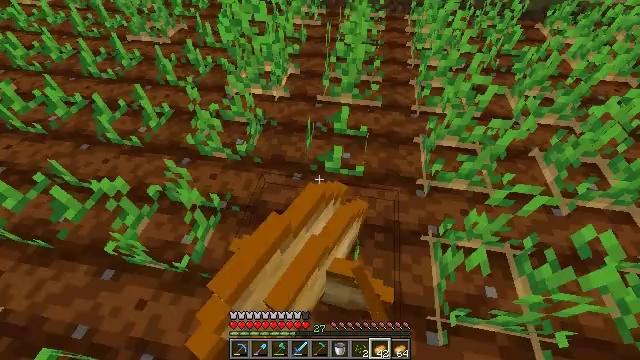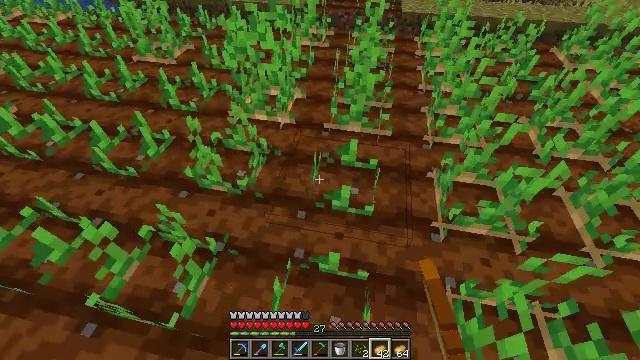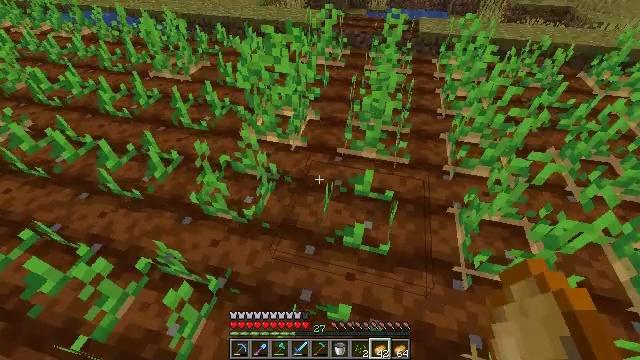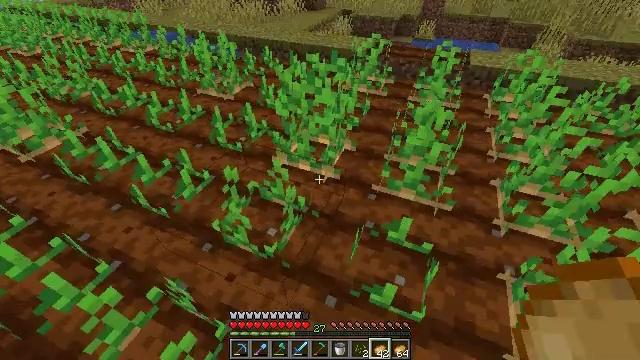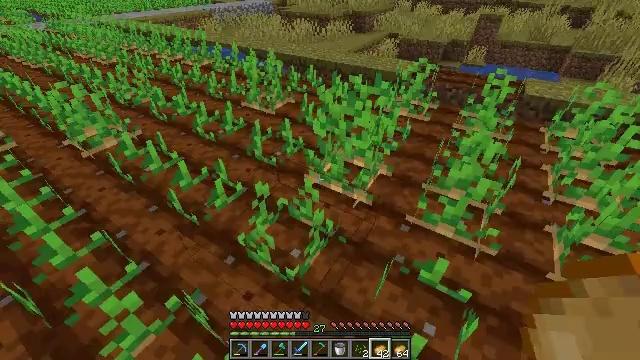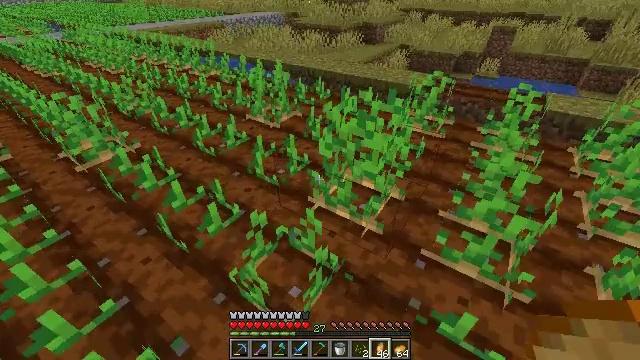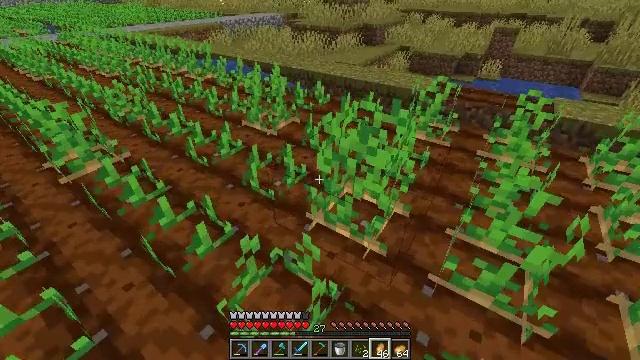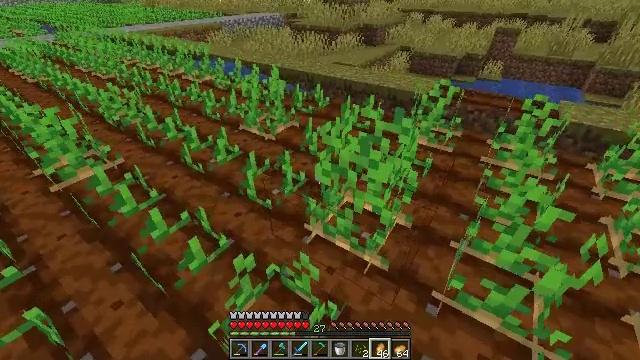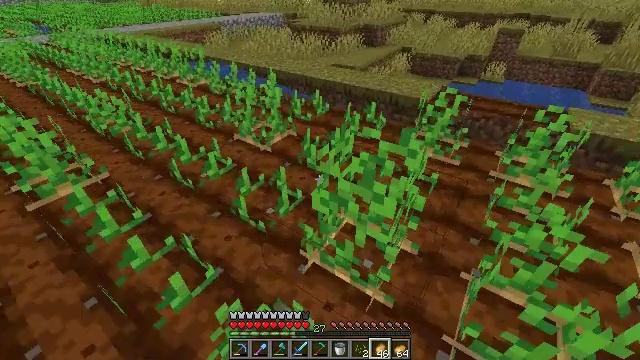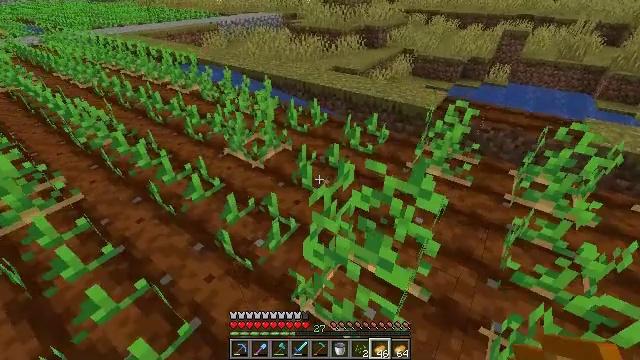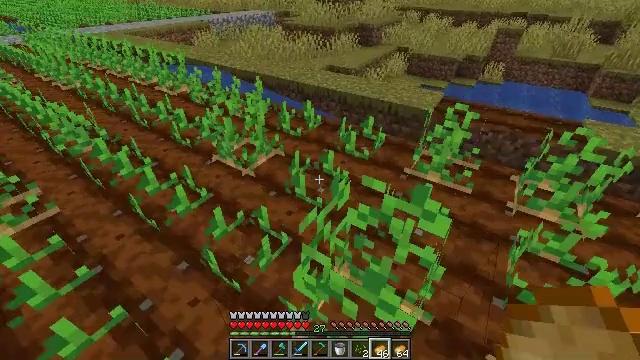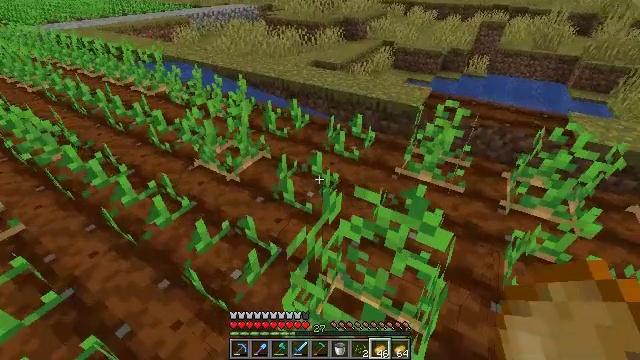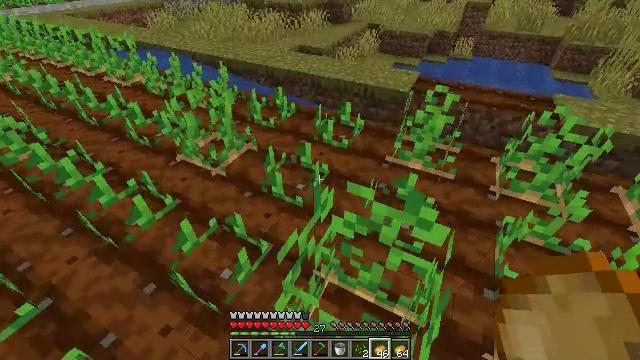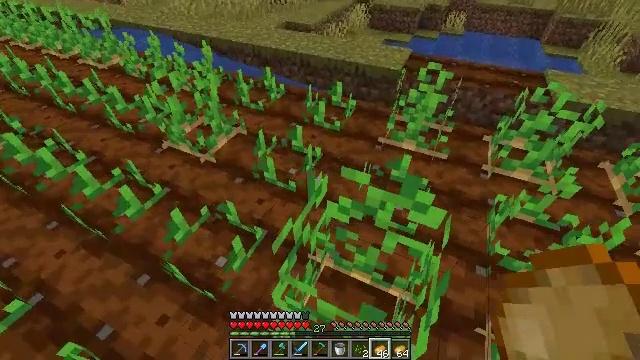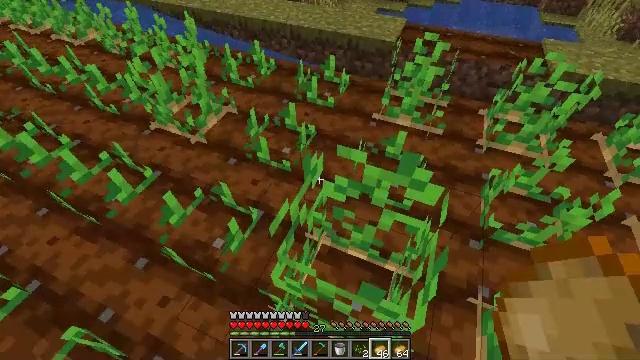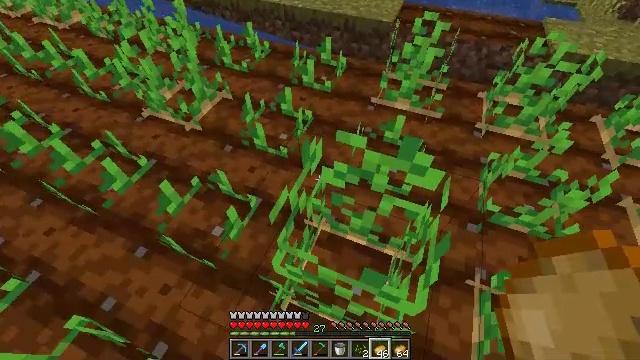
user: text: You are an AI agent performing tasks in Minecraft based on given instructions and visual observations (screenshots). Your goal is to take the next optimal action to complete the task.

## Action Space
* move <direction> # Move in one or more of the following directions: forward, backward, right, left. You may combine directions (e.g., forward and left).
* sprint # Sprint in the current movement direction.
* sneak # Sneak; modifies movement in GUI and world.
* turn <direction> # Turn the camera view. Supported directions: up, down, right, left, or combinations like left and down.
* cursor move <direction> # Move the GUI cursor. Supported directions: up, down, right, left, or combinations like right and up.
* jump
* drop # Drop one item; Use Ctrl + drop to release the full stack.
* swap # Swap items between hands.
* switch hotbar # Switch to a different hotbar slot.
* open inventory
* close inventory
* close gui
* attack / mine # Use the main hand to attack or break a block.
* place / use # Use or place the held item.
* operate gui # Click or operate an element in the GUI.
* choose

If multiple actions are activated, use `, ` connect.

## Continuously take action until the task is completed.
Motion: motion action
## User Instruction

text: Break the potato plant to gather potatoes.
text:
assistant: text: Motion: move forward, turn left and up
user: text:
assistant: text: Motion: move forward, turn left and up
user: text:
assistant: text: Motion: move forward, turn left and up
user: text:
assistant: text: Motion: move forward, turn left and up
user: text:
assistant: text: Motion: move forward, turn left and up
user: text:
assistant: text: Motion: move forward
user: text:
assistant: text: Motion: move forward
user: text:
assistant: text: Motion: move forward
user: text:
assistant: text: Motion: move forward
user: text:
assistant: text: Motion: move forward, turn right
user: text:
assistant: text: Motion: turn right and down
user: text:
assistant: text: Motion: turn right and down
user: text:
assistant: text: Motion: turn right and down
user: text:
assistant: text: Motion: turn right and down
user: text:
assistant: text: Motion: turn right and down
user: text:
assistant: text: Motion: turn right and down
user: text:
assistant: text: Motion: turn right and down
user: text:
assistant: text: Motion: turn right and down
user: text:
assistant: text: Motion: turn right and down, attack / mine
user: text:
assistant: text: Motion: attack / mine
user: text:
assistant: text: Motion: attack / mine
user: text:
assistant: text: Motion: no_op
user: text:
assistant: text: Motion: use / place
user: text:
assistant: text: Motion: use / place